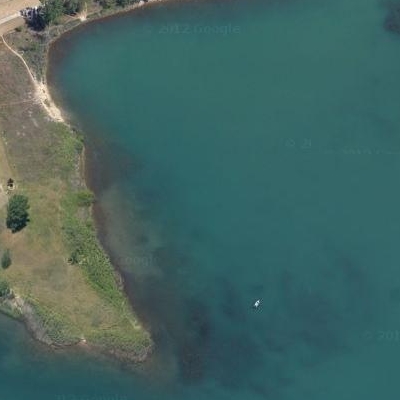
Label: dRiverLake